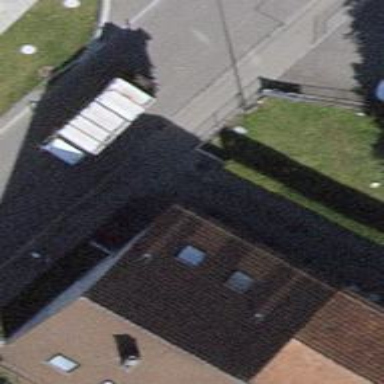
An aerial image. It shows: Entrance with barrier.